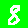
Digit: 8